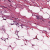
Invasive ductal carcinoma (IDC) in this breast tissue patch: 1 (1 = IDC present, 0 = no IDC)